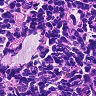
Metastatic tissue present: no